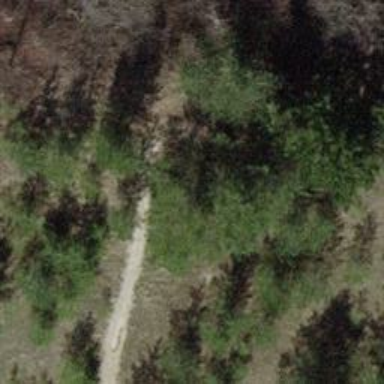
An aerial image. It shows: Dirt path.